Question: I've been trying for days to do this and got absolutely nowhere. I know it can be done, but I've been trawling SO for answers and got nothing working.
1. Upload a picture using my REST client
2. Insert that uploaded picture into the MySQL database.
What I have tried:
Following <URL>, I'm using OS X so I don't know how to change ownership of folders etc... how do I do this? I never got an answer in my last post about this. How do I do this?
I've also tried doing it another way: <URL>
This does not work at all. I keep getting the error described in this post: <URL>, but the answer doesn't help me as I still don't know what it should be...
Can anyone please guide me through it?
I'm using a Jersey REST client in Java. Many of the tutorials to do this mention a pom.xml file, I don't have one or know what it is.
Thank you,
Omar
EDIT:
This is the file upload:
'''
package com.omar.rest.apimethods;
import java.io.File;
import java.io.FileOutputStream;
import java.io.IOException;
import java.io.InputStream;
import java.io.OutputStream;
import javax.ws.rs.Consumes;
import javax.ws.rs.POST;
import javax.ws.rs.Path;
import javax.ws.rs.core.MediaType;
import javax.ws.rs.core.Response;
import com.sun.jersey.core.header.FormDataContentDisposition;
import com.sun.jersey.multipart.FormDataParam;
@Path("/files")
public class FileUpload {
private String uploadLocationFolder = "/Users/Omar/Pictures/";
@POST
@Path("/upload")
@Consumes(MediaType.MULTIPART_FORM_DATA)
public Response uploadFile(
@FormDataParam("file") InputStream fileInputStream,
@FormDataParam("file") FormDataContentDisposition contentDispositionHeader) {
String filePath = "/Users/Omar/Pictures/" + contentDispositionHeader.getFileName();
// save the file to the server
saveFile(fileInputStream, filePath);
String output = "File saved to server location : " + filePath;
return Response.status(200).entity(output).build();
}
// save uploaded file to a defined location on the server
private void saveFile(InputStream uploadedInputStream,
String serverLocation) {
try {
OutputStream outpuStream = new FileOutputStream(new File(serverLocation));
int read = 0;
byte[] bytes = new byte[1024];
outpuStream = new FileOutputStream(new File(serverLocation));
while ((read = uploadedInputStream.read(bytes)) != -1) {
outpuStream.write(bytes, 0, read);
}
outpuStream.flush();
outpuStream.close();
} catch (IOException e) {
e.printStackTrace();
}
}
}
'''

Schema for the table (one I created for testing):
image_id: int auto-incrementing PK, picture: BLOB.
I could make it a file link and just load the image on my website but I can't even get that far yet.
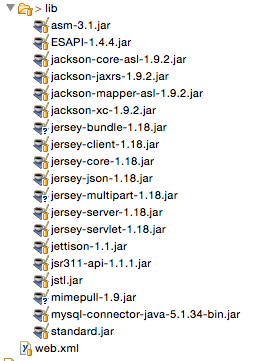
Answer: I would recommend storing your image in some kind of cheap, well permissioned flat storage like network storage, and then storing a path to that storage location in the database. If you're storing your image as a blob, the database is going to do something similar to this already anyways, but I believe there will be some overhead involved with making the database manage storing and retrieving these images. These images will eat through a lot of your database's disk space, and if you want to add more space for images, adding space to flat storage should be easier than adding space to a database.